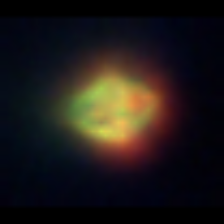
Taxon: Heterocapsa
Group: Dinoflagellates